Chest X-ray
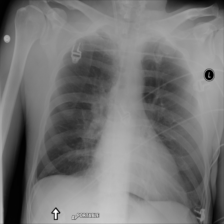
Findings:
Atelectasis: negative
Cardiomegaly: negative
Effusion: negative
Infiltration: negative
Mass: negative
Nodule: negative
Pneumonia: negative
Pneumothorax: negative
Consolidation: negative
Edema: negative
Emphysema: negative
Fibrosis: negative
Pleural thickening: negative
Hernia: negative